Question: Following codes work well. Whenever I click on an item, It opens or closes. But the 'event' valuable has some strange behavior to a newbie.

'''
<!doctype html>
<html lang="en">
<head>
<meta charset="utf-8">
<title>event.target demo</title>
<script src="https://code.jquery.com/jquery-1.10.2.js"></script>
</head>
<body>
<ul>
<li>item 1
<ul>
<li>sub item 1-a</li>
<li>sub item 1-b</li>
</ul>
</li>
<li>item 2
<ul>
<li>sub item 2-a</li>
<li>sub item 2-b</li>
</ul>
</li>
</ul>
<script>
function handler( event ) {
var target = $( event.target );
if ( target.is( "li" ) ) {
target.children().toggle();
}
}
$( "ul" ).click( handler ).find( "ul" ).hide();
</script>
'''
At the first time, I think event as a variable declared from "<URL>"
So I changed the name of 'event' to 'xxx', and tested.
'''
function handler( xxx) {
var target = $( xxx.target );
if ( target.is( "li" ) ) {
target.children().toggle();
}
}
$( "ul" ).click( handler ).find( "ul" ).hide();
'''
But It also works well and makes no error.
Finally, I changed codes like this.
'''
function handler( xxx ) {
var target = $( xxx.target );
var target2 = $( ppp.target );
if ( target.is( "li" ) ) {
target.children().toggle();
}
}
$( "ul" ).click( handler ).find( "ul" ).hide();
'''
But It makes 'Uncaught ReferenceError: ppp is not defined'.
So I'm wondering how and where the 'event' or 'xxx' variables come from.
And I also want to know how javascript interpreter translate 'xxx' as a function which has 'target' property.
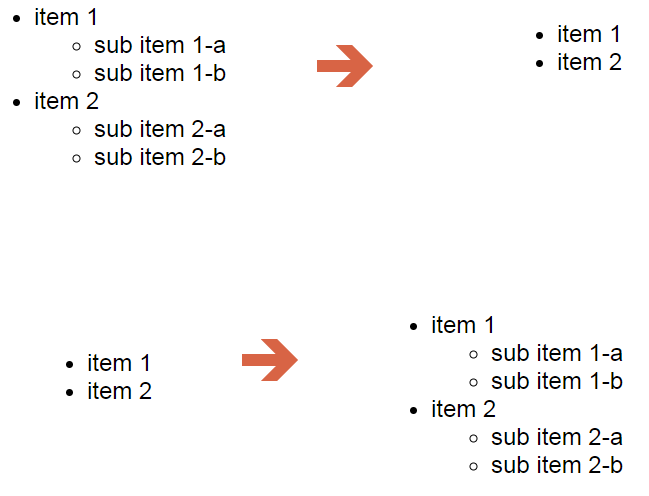
Answer: 'handler' is a function that you pass as callback to other function.
This 'handler' function has the parameter 'event', 'xxx' or however define it. The 'handler' function is then at a later point called with some argument.
'''
// this function will accept another function as argument
// this callback will then be called after 1 second, that function is called
// using an object as first argument
function callInOneSecond(callback) {
setTimeout(function() {
callback({
traget: 'something'
})
}, 1000);
}
// it does not matter how the first parameter is called, it will always
// hold the first argument that is passed to it when "handler" is called.
function handler(xxx) {
console.log('was called');
console.dir(xxx);
}
callInOneSecond(handler);
'''